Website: crate-barrel
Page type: delivery-shipping
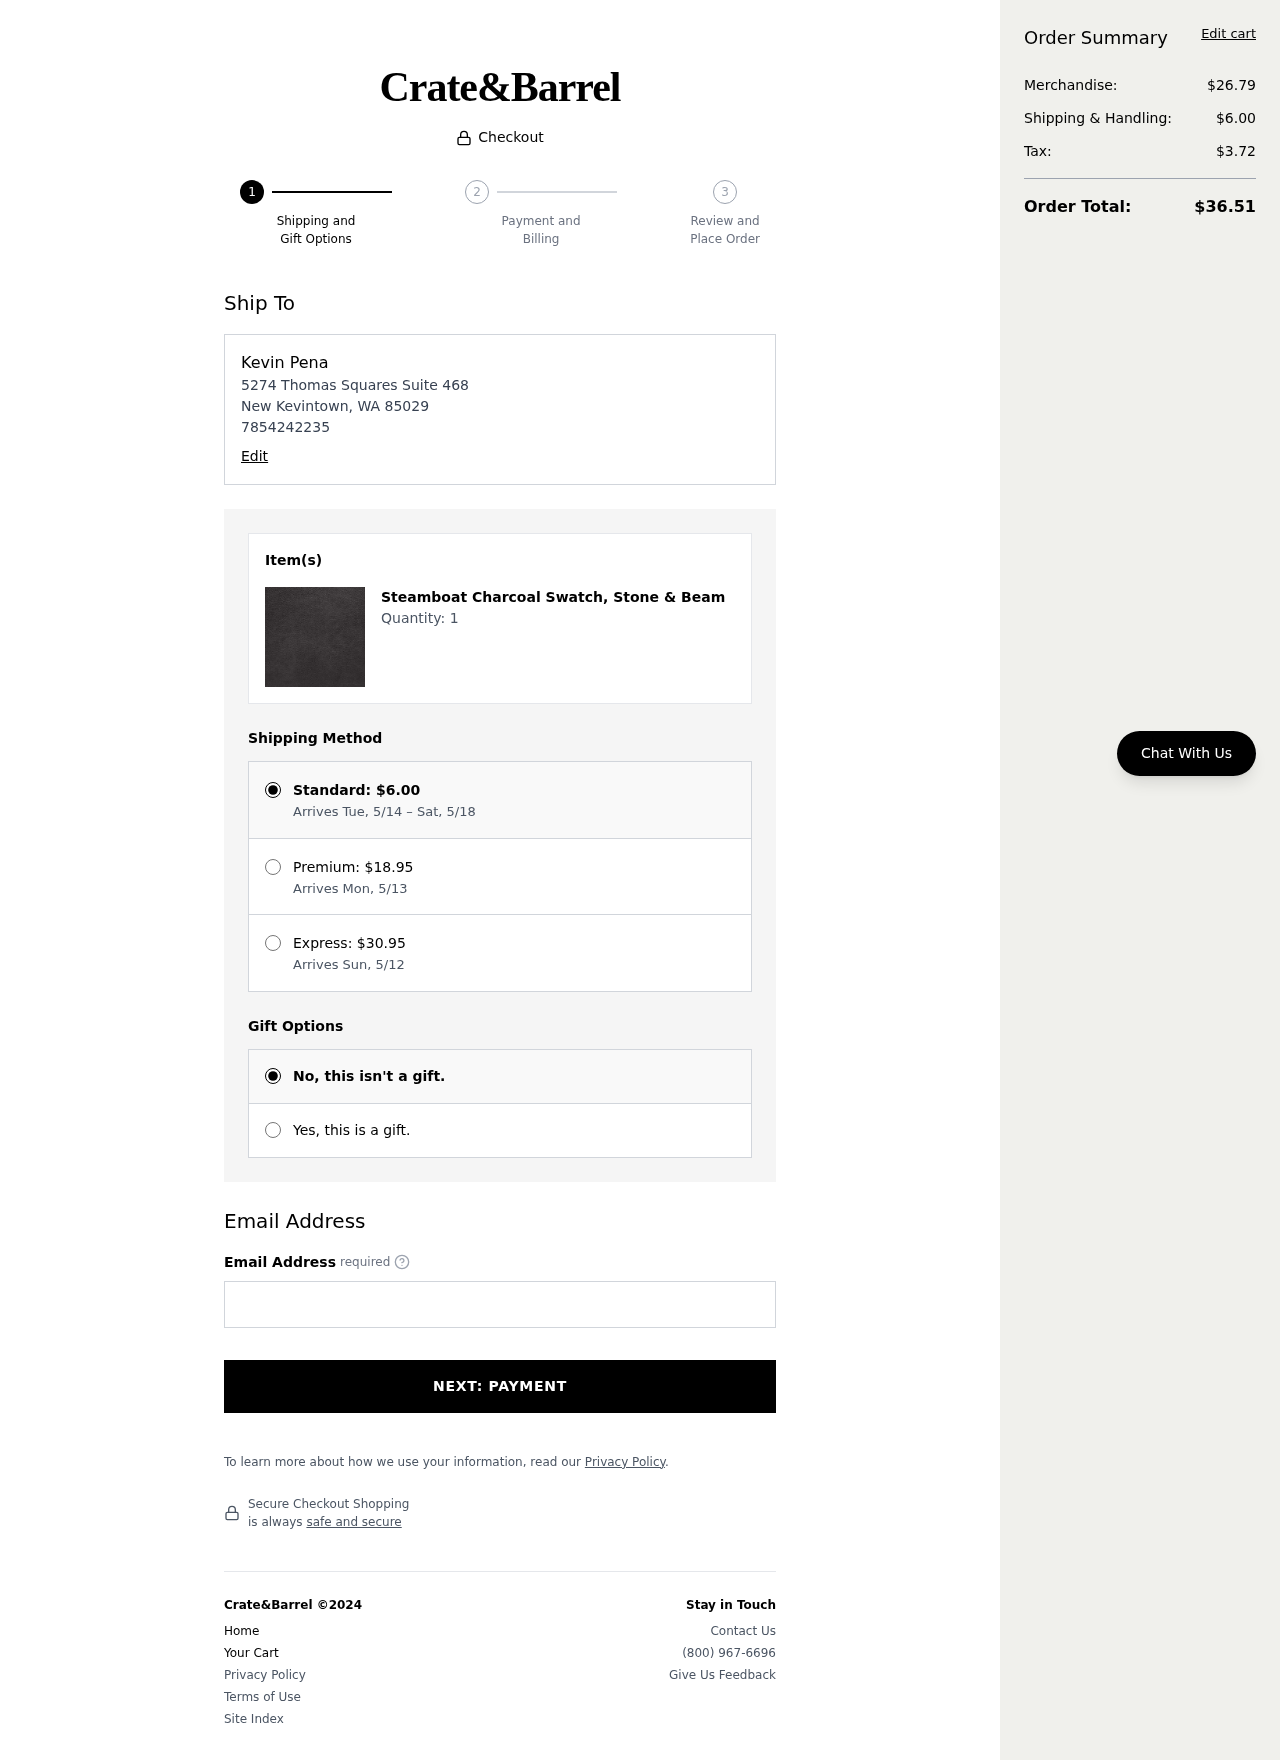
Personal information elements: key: PII_EMAIL
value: kpena@gmail.com
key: PII_FULLNAME
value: Kevin Pena
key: PII_PHONE
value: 7854242235
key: PII_STREET
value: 5274 Thomas Squares Suite 468
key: PII_CITY_STATE_ZIP
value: New Kevintown, WA 85029
Product elements: key: PRODUCT1_NAME
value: Steamboat Charcoal Swatch, Stone & Beam
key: PRODUCT1_QUANTITY
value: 1
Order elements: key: ORDER_SHIPPING_COST
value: $6.00
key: ORDER_SHIPPING_DATE
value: Arrives Tue, 5/14 – Sat, 5/18
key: ORDER_PREMIUM_SHIPPING
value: $18.95
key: ORDER_PREMIUM_DATE
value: Arrives Mon, 5/13
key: ORDER_EXPRESS_SHIPPING
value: $30.95
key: ORDER_EXPRESS_DATE
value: Arrives Sun, 5/12
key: ORDER_SUBTOTAL
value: $26.79
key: ORDER_TAX
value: $3.72
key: ORDER_TOTAL
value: $36.51